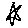
Label: star